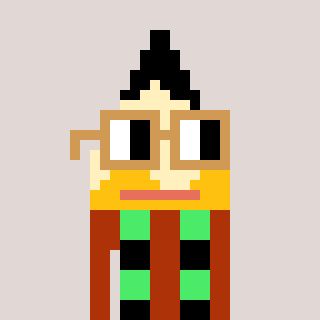
a pixel art character with square brown glasses, a pencil-shaped head and a hotbrown-colored body on a warm background